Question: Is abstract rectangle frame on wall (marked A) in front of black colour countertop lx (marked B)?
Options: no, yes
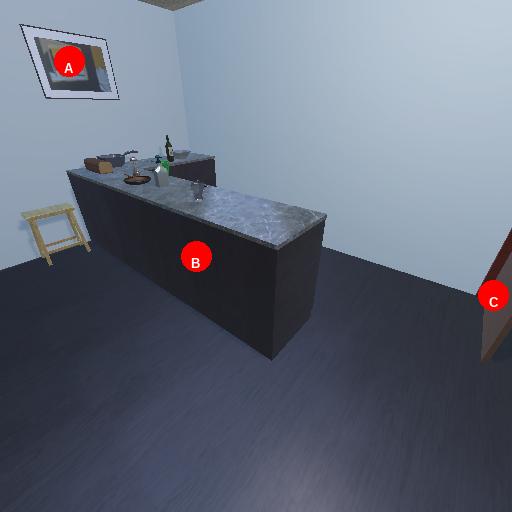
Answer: no